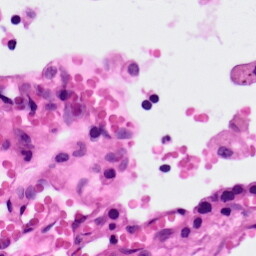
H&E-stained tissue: Lung